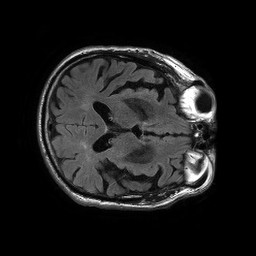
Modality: FLAIR
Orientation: axial
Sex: male
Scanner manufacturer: philips
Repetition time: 11 s
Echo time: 0.125 s